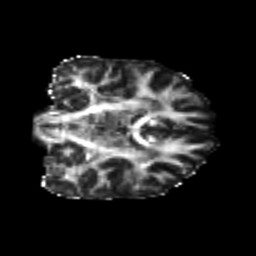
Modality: FA
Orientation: coronal
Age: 24
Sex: female
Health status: healthy
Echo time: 0.074 s